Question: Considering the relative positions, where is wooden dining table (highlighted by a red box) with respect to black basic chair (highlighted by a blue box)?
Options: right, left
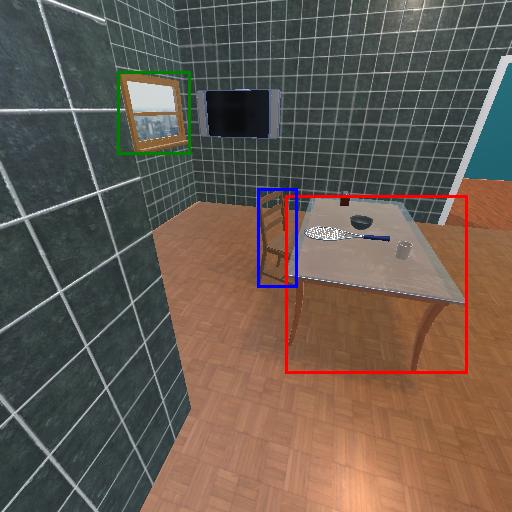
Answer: right